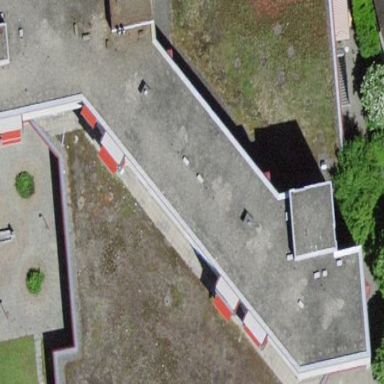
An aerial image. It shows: Building with flat roof.